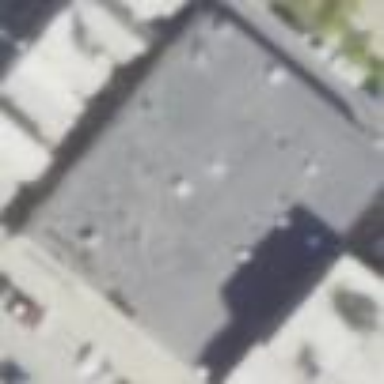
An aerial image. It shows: Building that houses car repair shop.